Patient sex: F
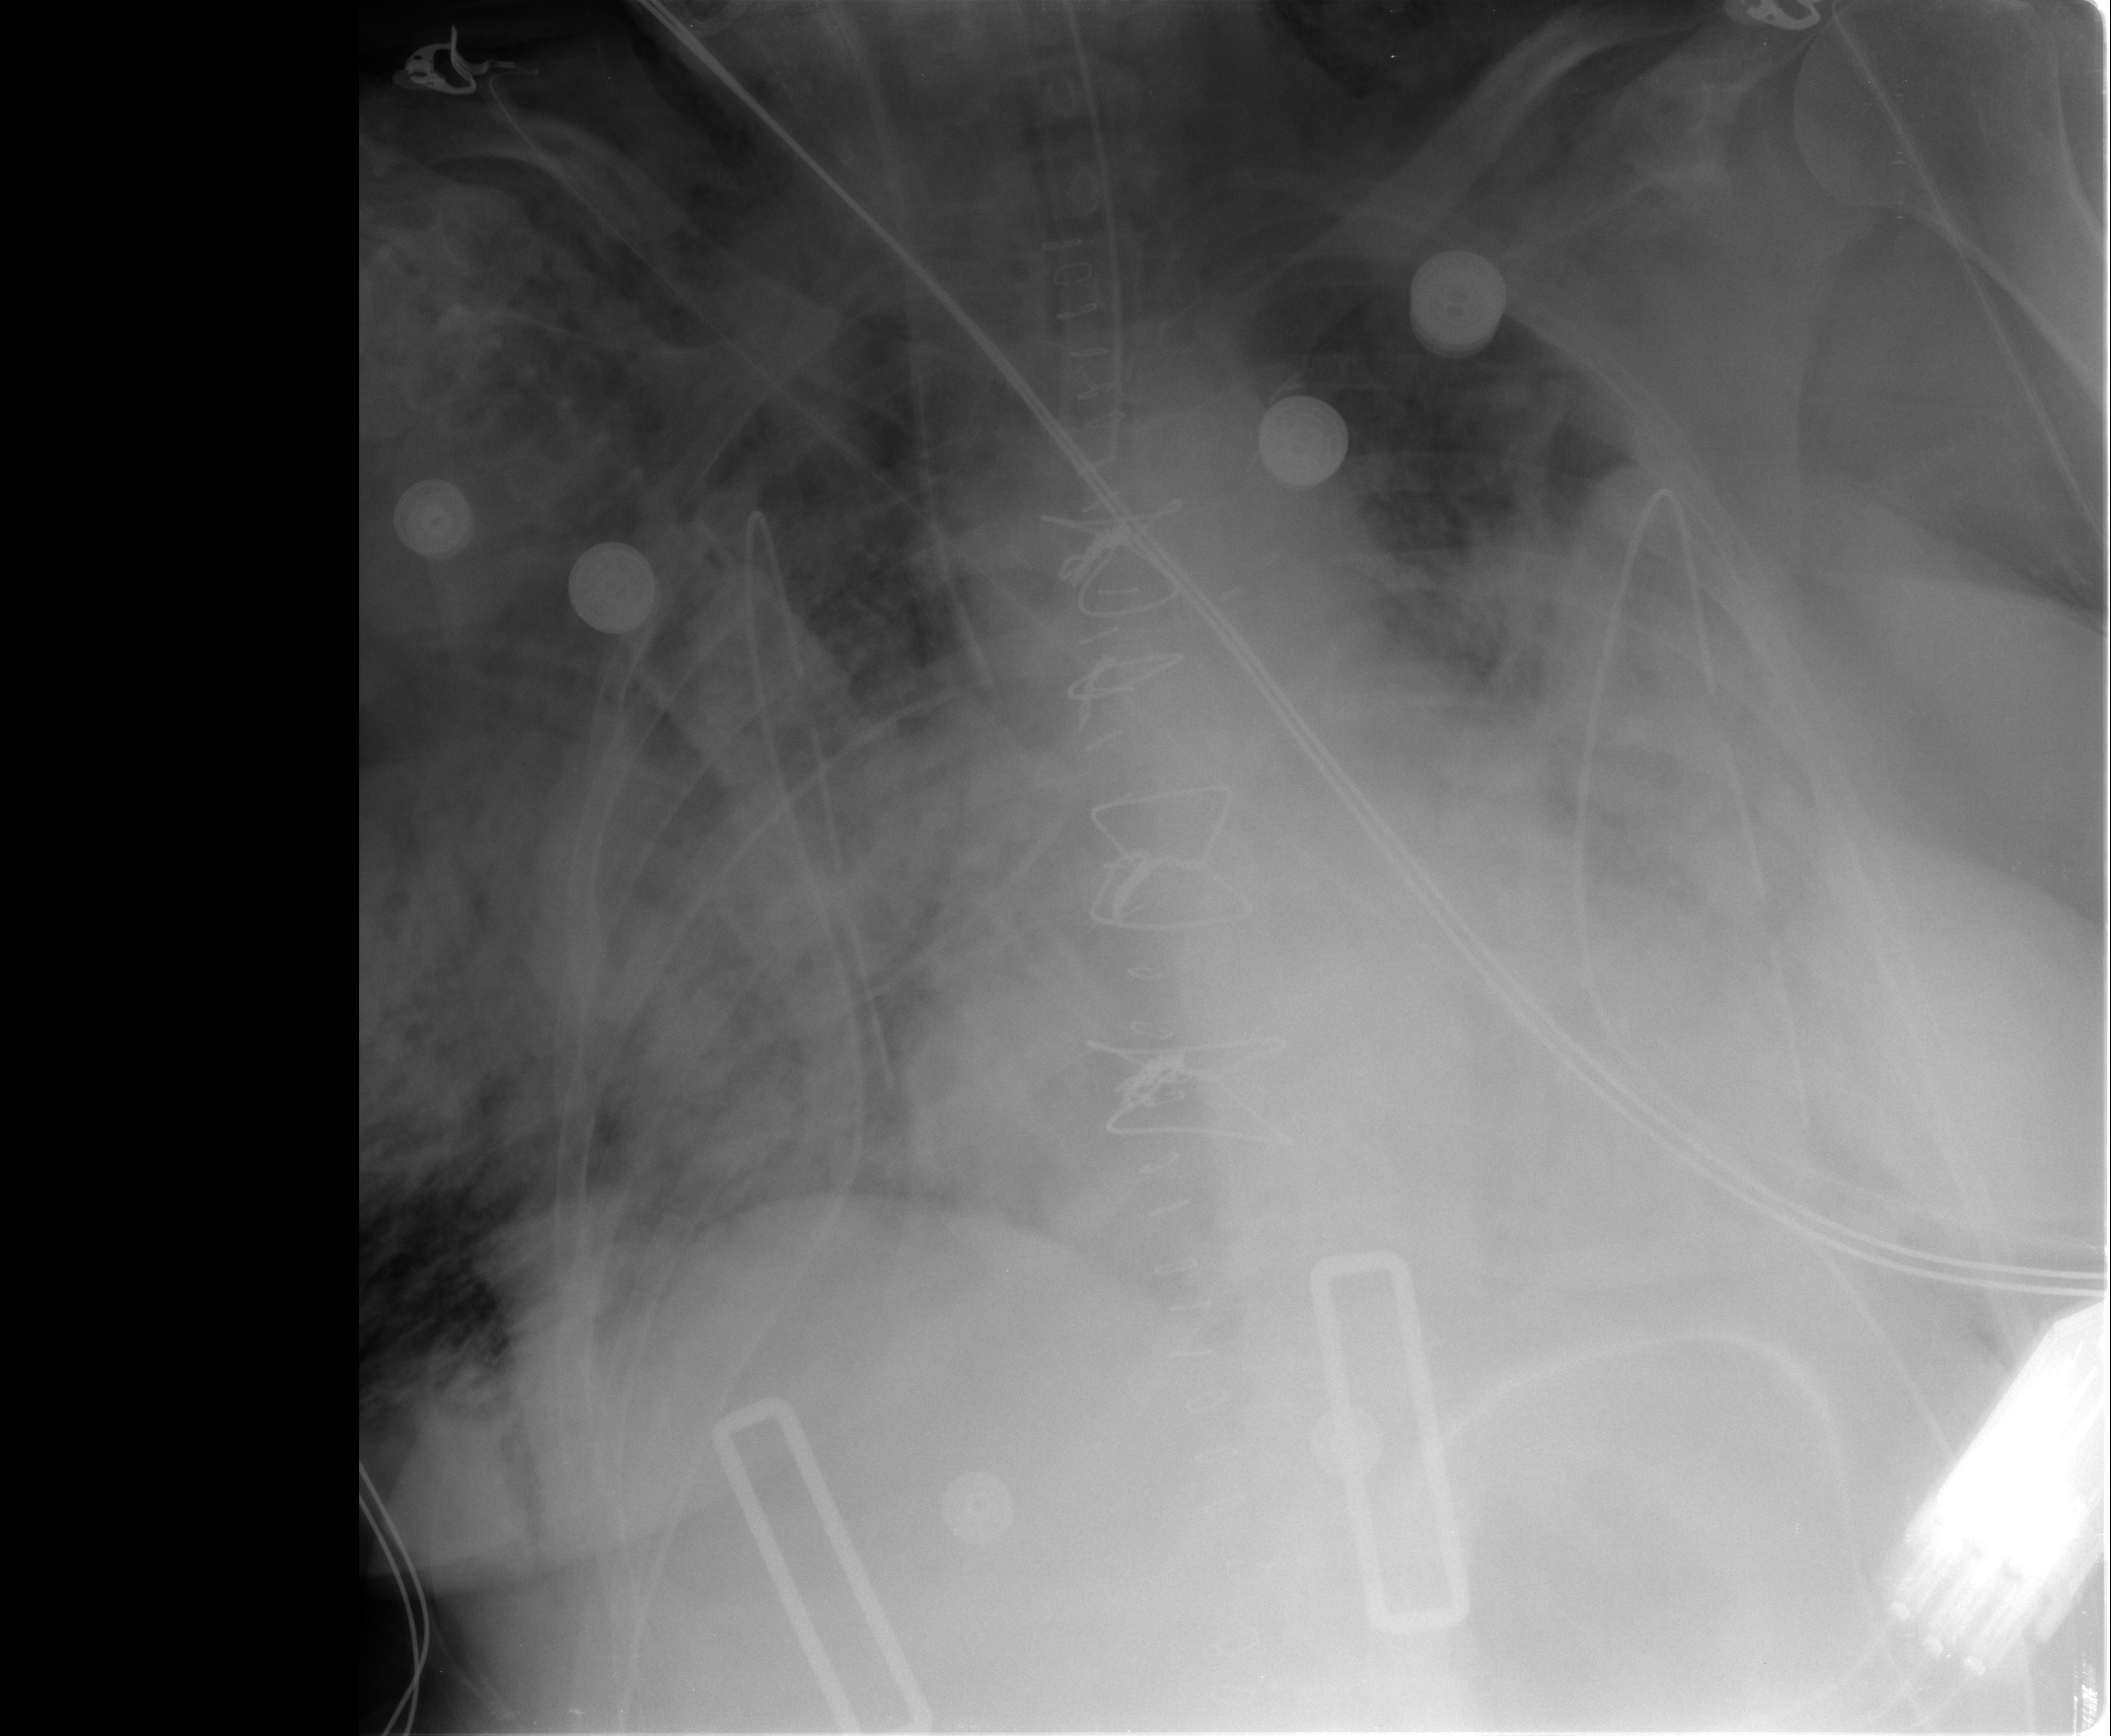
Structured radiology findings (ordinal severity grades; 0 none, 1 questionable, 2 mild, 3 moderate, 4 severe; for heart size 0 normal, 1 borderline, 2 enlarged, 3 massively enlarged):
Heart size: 1
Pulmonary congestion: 2
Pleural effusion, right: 2
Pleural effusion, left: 3
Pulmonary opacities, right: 2
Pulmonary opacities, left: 3
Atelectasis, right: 3
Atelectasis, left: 3